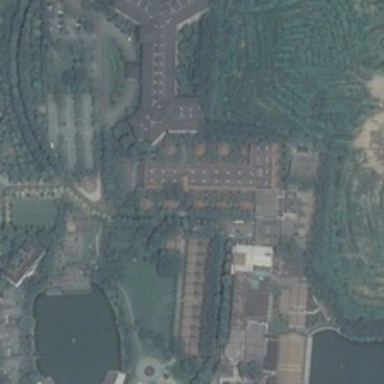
A group of houses is built among the forest and lawn .